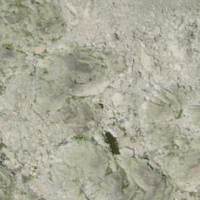
EUNIS habitat code: 48
Species observed at this site:
Pyrrhocorax graculus
Phoenicurus ochruros
Montifringilla nivalis